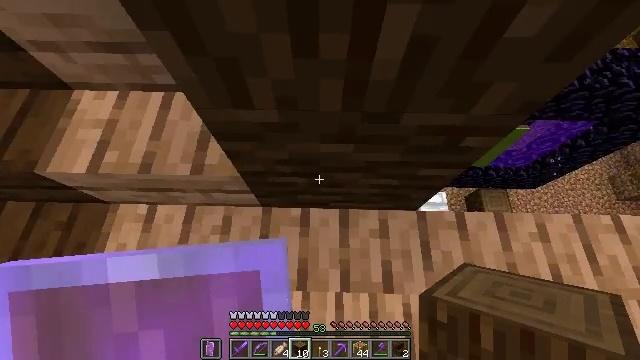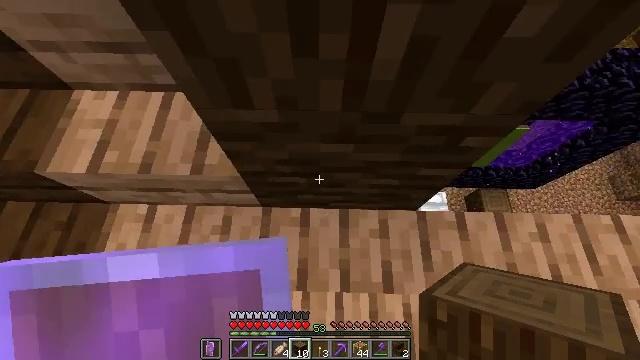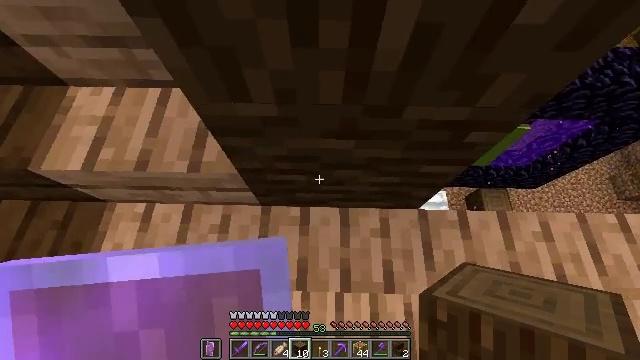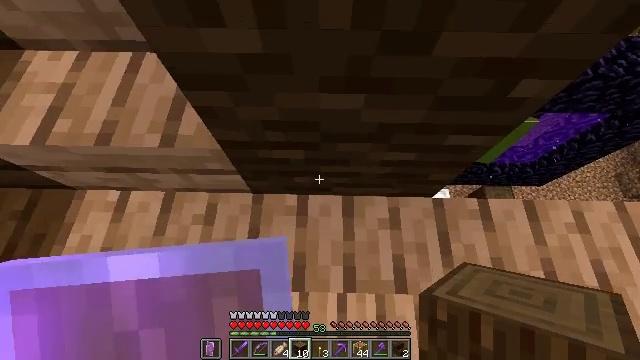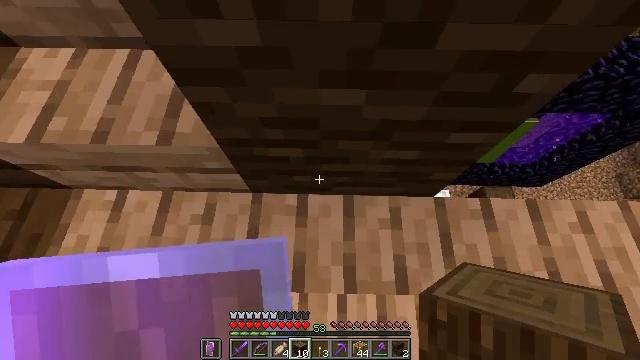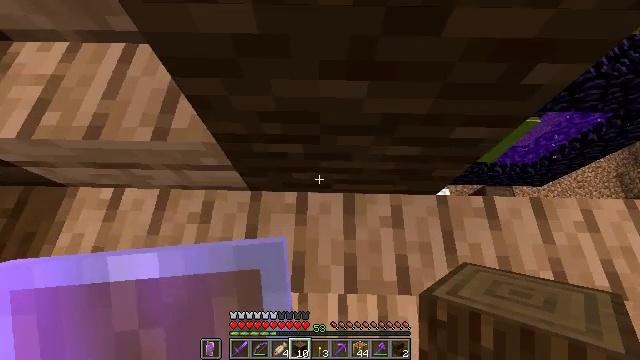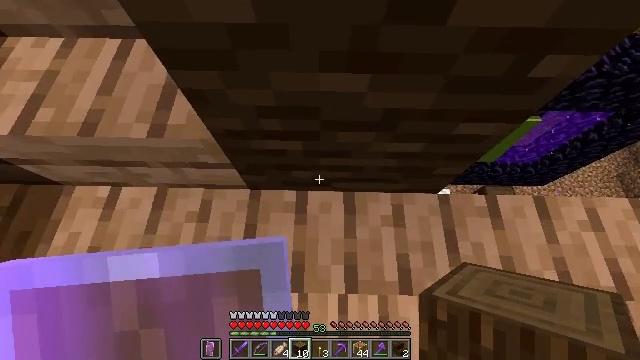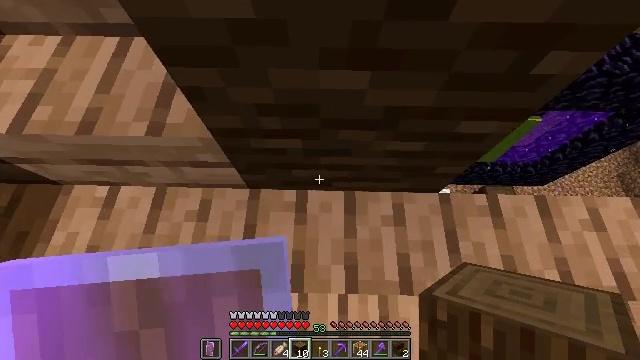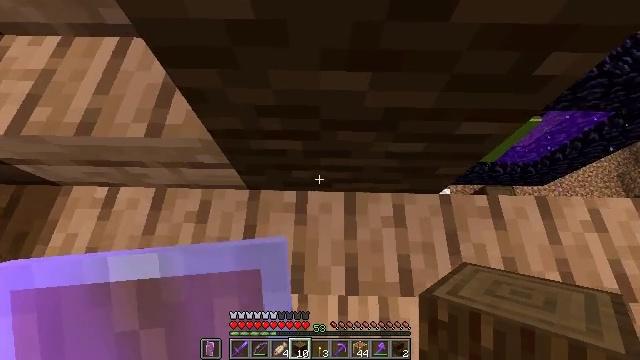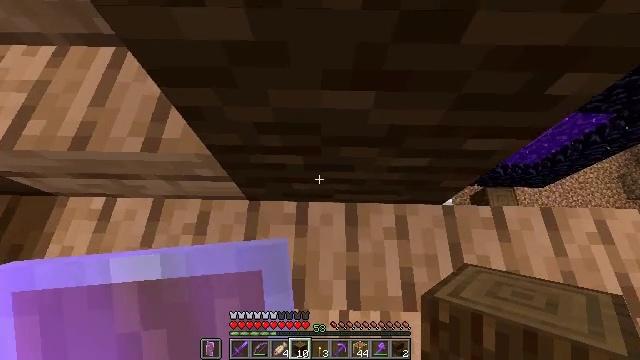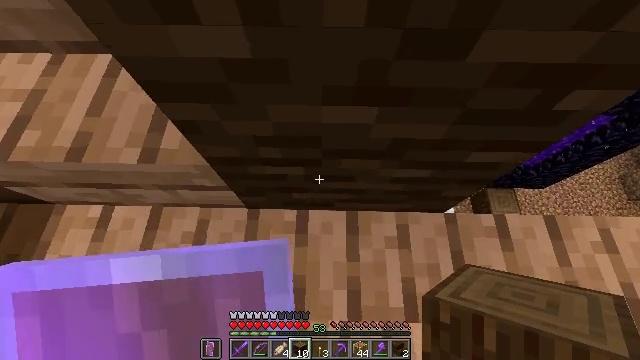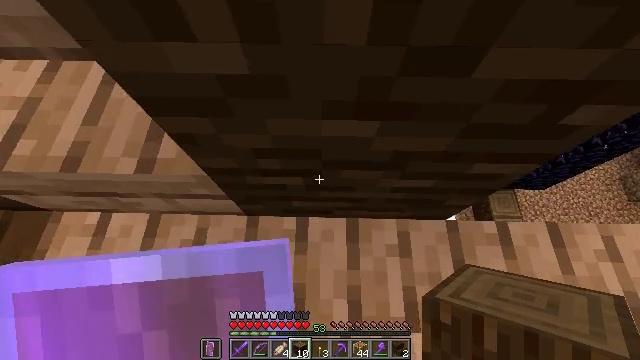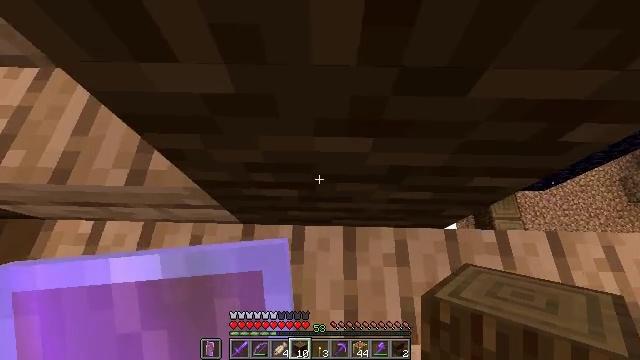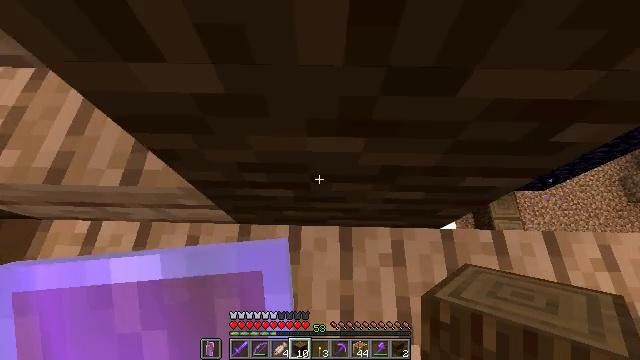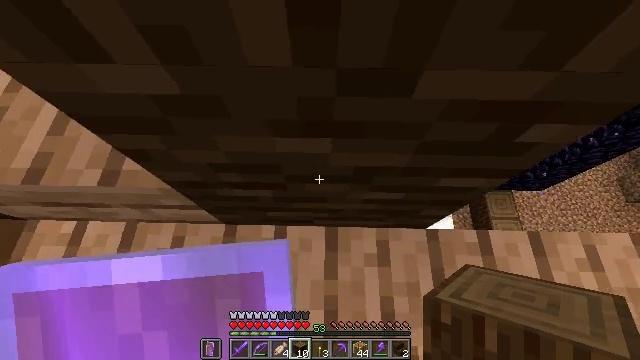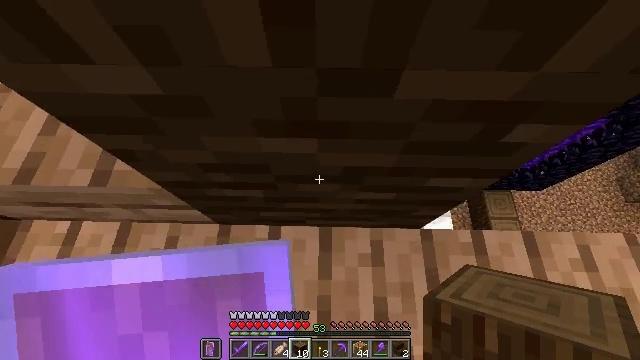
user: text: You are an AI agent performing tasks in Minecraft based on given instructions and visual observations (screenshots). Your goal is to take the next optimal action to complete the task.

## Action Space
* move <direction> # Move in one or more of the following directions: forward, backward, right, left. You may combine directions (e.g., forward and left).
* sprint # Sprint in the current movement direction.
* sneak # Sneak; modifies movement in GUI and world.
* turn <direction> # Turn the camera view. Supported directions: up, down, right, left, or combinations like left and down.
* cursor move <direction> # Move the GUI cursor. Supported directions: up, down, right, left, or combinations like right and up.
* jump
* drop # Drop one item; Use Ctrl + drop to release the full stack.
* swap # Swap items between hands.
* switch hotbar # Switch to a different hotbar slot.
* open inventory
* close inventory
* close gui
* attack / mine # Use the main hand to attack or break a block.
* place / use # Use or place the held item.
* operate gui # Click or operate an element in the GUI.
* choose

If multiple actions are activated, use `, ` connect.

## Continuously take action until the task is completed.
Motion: motion action
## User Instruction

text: Break the spruce log from the tree.
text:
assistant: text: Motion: sneak
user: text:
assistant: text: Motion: sneak
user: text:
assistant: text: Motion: sneak
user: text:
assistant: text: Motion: sneak
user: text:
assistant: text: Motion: sneak
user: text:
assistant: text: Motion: sneak
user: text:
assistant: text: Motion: sneak
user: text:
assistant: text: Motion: move forward, sneak
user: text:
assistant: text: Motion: move forward, sneak
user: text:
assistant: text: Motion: move forward, sneak
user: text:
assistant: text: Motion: move forward, sneak
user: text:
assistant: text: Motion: move forward and move right, sneak
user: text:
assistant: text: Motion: move forward and move right, sneak
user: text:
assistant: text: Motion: move forward and move right, sneak
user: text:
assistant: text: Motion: move forward and move right, sneak
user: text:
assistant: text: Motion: move forward and move right, sneak
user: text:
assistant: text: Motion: move forward and move right, sneak
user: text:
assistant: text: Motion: move forward and move right, sneak, turn left
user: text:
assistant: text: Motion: move forward and move right, sneak
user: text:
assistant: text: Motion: move forward and move right, sneak
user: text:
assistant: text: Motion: move forward and move right, sneak
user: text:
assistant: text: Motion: move forward and move right, sneak
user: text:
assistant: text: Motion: move forward and move right, sneak
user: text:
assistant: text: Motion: move forward and move right, sneak
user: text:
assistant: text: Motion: move forward and move right, sneak
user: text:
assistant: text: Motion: move forward and move right, sneak
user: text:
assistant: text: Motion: move forward and move right, sneak
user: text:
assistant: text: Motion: move forward and move right, sneak, turn left
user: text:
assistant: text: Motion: move forward, sneak, turn left
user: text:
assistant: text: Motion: sneak, turn left